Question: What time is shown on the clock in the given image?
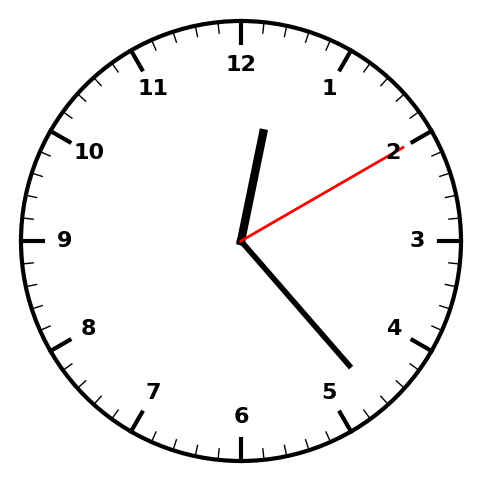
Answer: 12:23:10